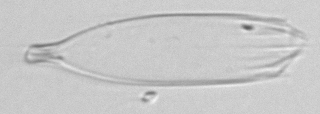
Label: Favella